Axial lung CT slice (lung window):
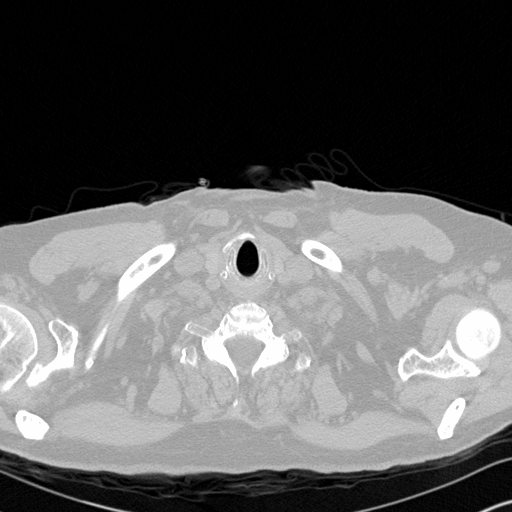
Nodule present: no